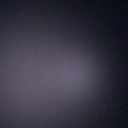
Screen state: off